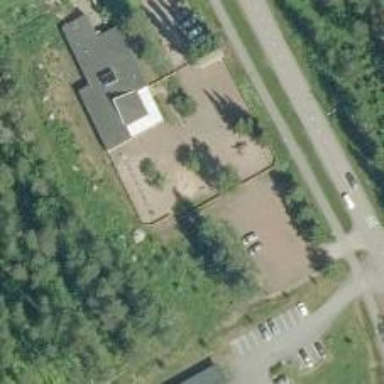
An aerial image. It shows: Kindergarten.